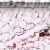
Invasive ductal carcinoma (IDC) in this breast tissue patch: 0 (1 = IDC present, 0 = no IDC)